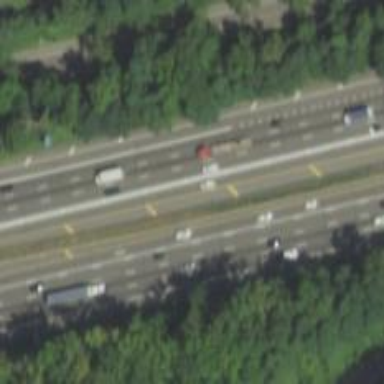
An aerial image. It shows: Asphalt motorway.